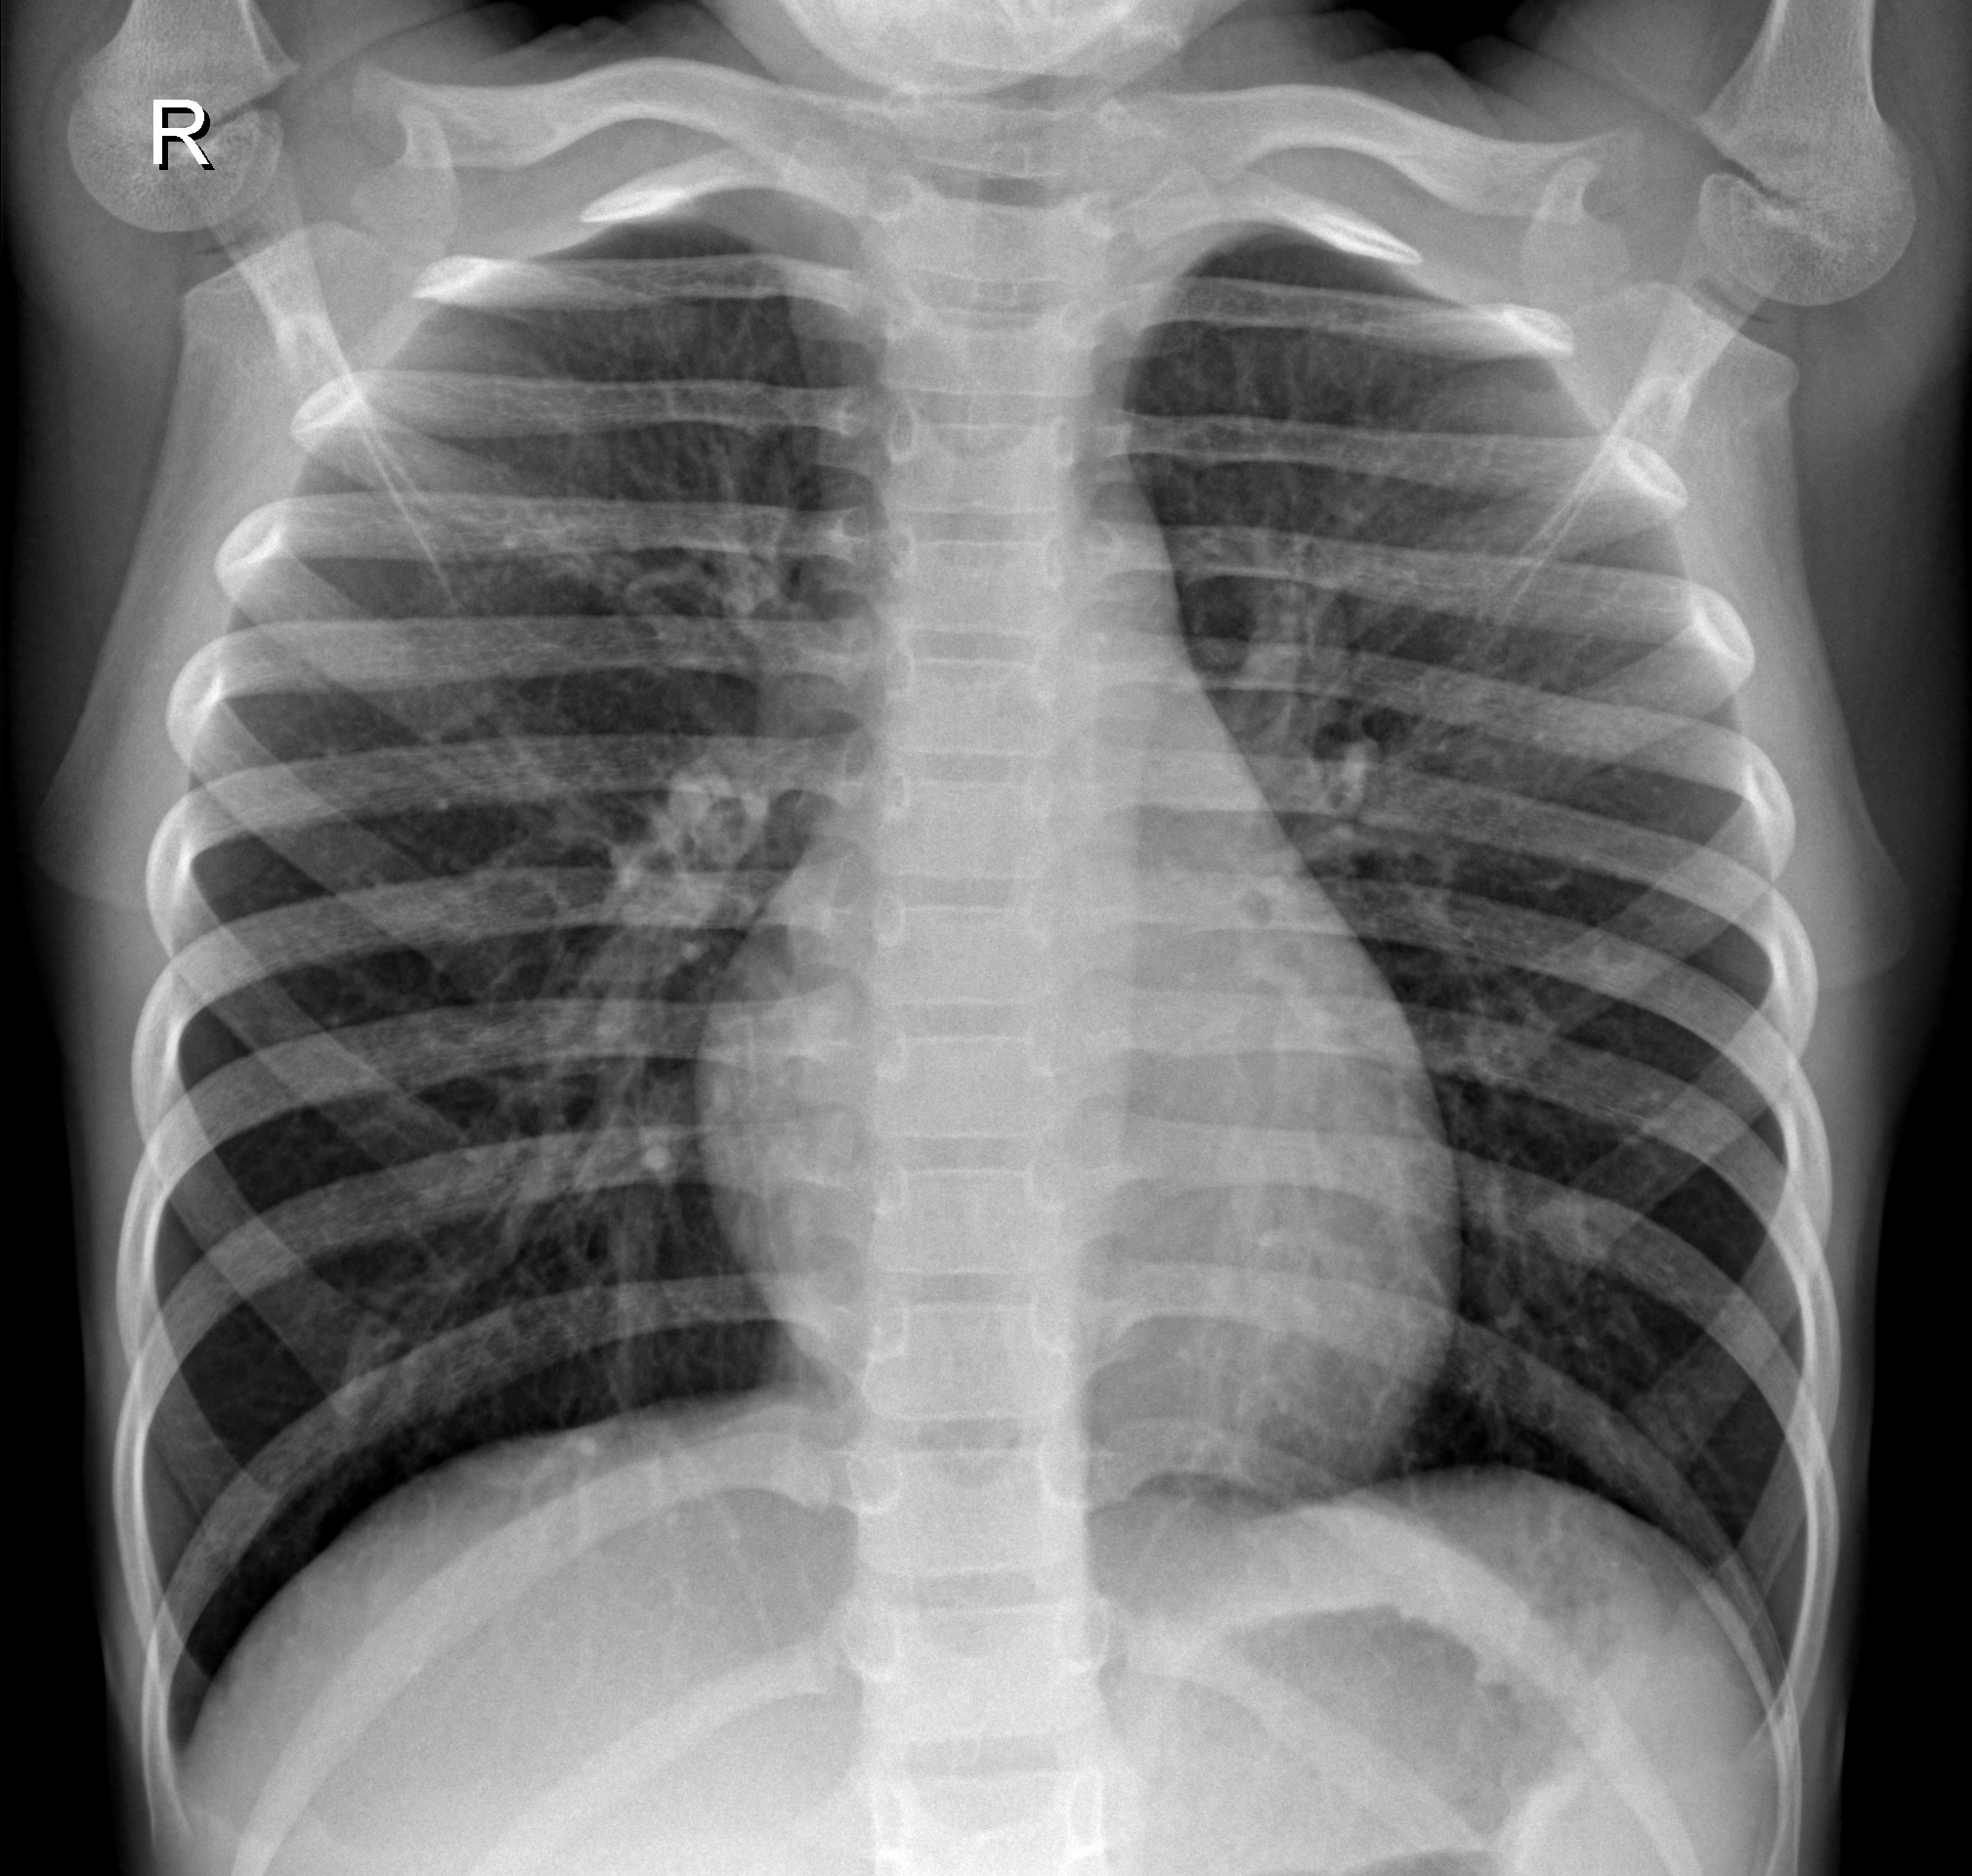
Diagnosis: NORMAL